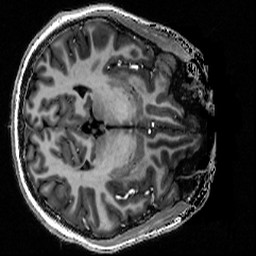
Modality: T1w
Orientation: axial
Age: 24
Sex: female